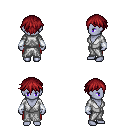
a pixel art fantasy rpg character, female body template, dark elf, purple skin, white robe, red pants, brunette short bangs hairstyle, white cloth bracers, four views (front, back, left, right), 2x2 character sprite sheet, small pixel art, hard edges, no anti-aliasing